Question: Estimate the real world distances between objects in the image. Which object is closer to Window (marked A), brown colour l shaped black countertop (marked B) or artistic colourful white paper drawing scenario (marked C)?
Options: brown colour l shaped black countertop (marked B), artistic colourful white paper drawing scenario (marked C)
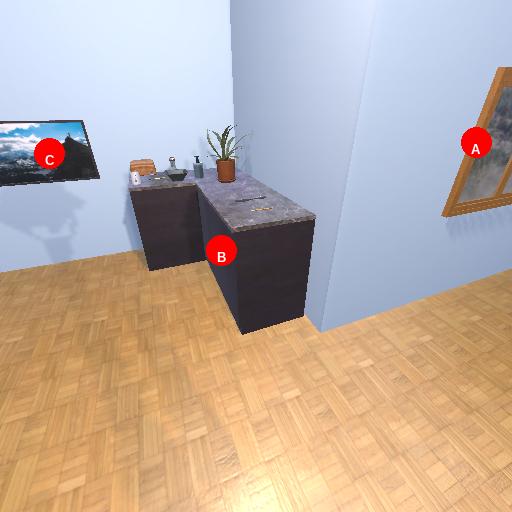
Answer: brown colour l shaped black countertop (marked B)